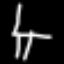
Label: chair